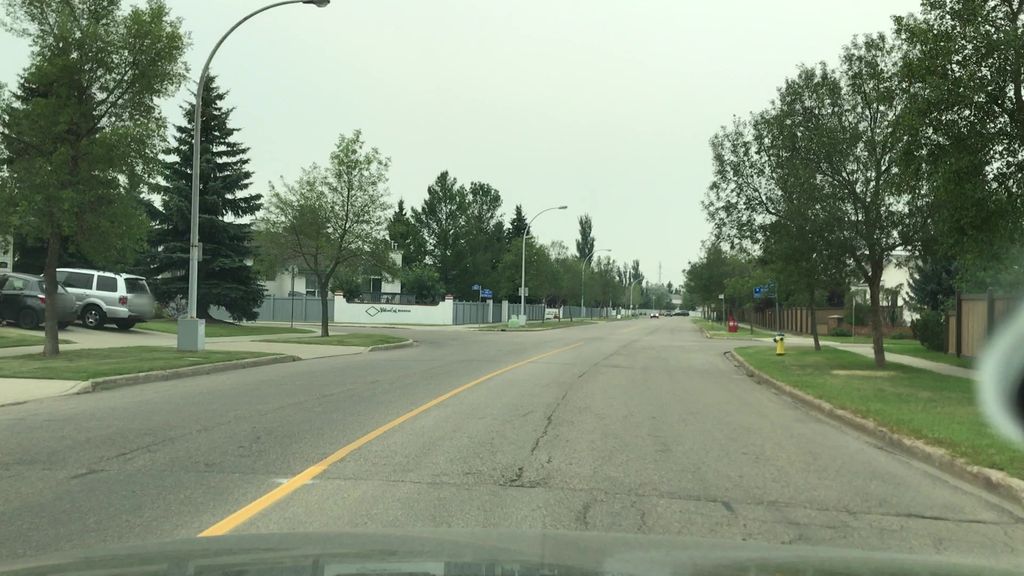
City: edmonton